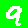
Digit: 9